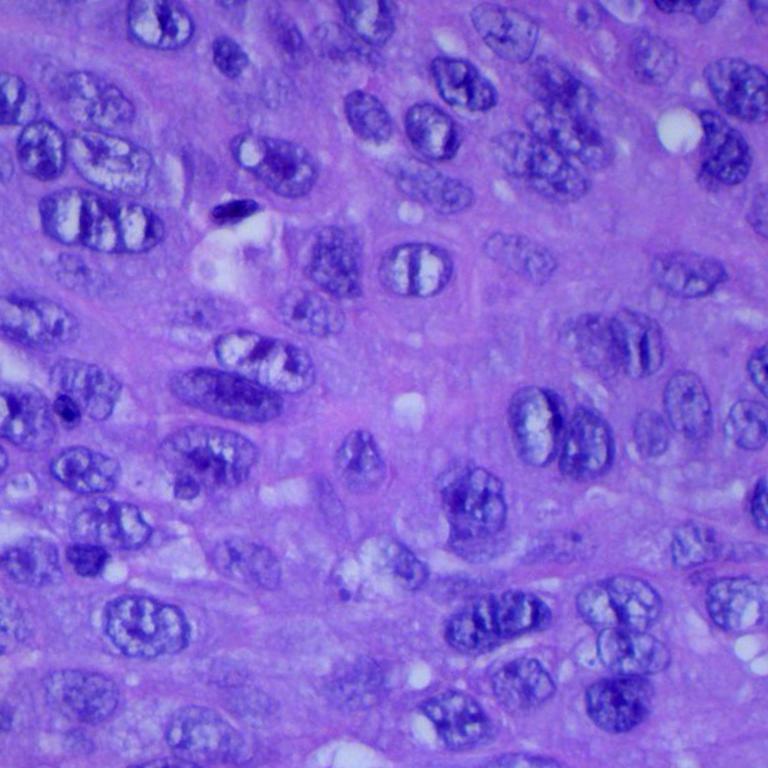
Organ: lung
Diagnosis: squamous carcinomas